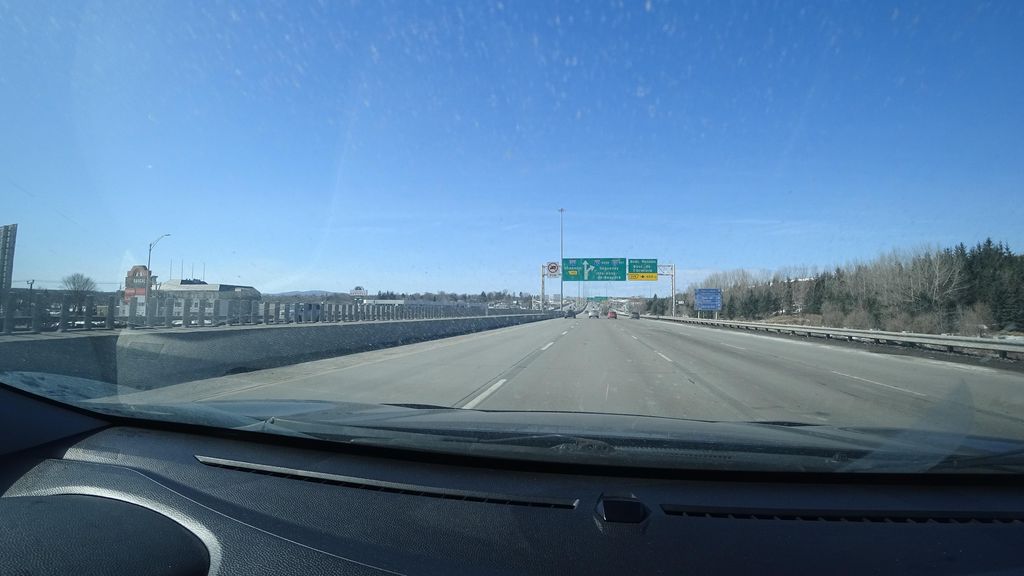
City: quebec_city